Question: I'm learning & developing a little shiny app. Awesome stuff!
I have a checkboxInput that returns true/false, I need to convert it to numeric 1/0 and use it in a formula inside a table. My real-life example is somewhat more convoluted, but I have extracted a stackoverflow-life example below. Help appreciated!
In the app below, the user first selects the checkboxInput to play, and then inputs a number in the left panel. The main panel displays a table of the input number, the output number (the square of the input in this example) and the "status" of the checkboxInput, which is either True or False.
I'd like to return 1 or 0 instead of True or False.
In real life, my left panel takes a list of numbers as well as True/False statements, from which a formula returns a number to be displayed in the table. The True/False statements are like dummy variables.
Here is the ui.R
'''
# ui.R
library("shiny")
# Define UI for slider demo application
shinyUI(
pageWithSidebar(
# Title
headerPanel("Input-Output Shiny App")
,
# User Input in sidebar panel
sidebarPanel(
# Yes/No
wellPanel(
checkboxInput("play", "Do you want to play?", FALSE)
,
conditionalPanel(
condition="input.play==true"
,
numericInput("myinput", "My Input:", 0)
)#end conditionalPanel
)#end wellPanel
)# end sidebarPanel
,
# Output in main panel
# See output$myResults in server.R
mainPanel(
tableOutput("myResults")
)# end mainPanel
)#end pageWithSidebar
)#end shinyUI
'''
And here is the server.R
'''
# server.R
library("shiny")
shinyServer(
function(input, output) {
myFunction <- function(myinput)
{
# compute output
myoutput <- myinput*myinput
myoutput
}
# Show computed values
output$myResults <- renderTable(
{
r1 <- c("My Input",input$myinput)
r2 <- c("My Output",myFunction(input$myinput))
r3 <- c("Are you playing?",input$play)
myTable <- do.call(rbind, list(r1,r2,r3))
myTable
}
, align = c("lcc")
, include.rownames = FALSE
, include.colnames = FALSE
, sanitize.text.function = function(x) x
)#end renderTable
}#end function(input,output)
)#end shinyServer
'''
Here's a screenshot:

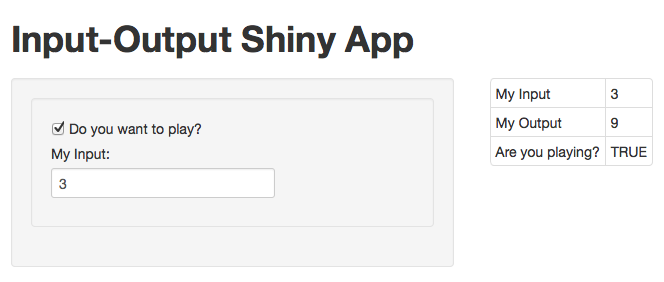
Answer: 'as.integer' happens to convert 'TRUE' and 'FALSE' to 1 and 0, respectively.
More generally, you could use an 'if' or 'ifelse' function to accomplish this.
'''
play <- TRUE # or FALSE
r3 <- ifelse(play, "You bet!", "No way!")
'''